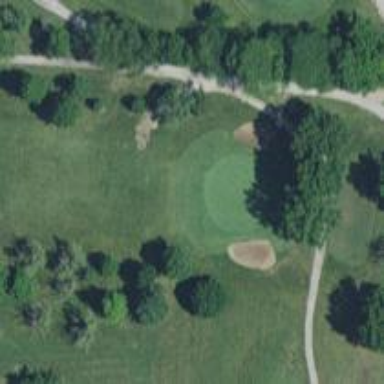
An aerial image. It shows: View of golf hole.